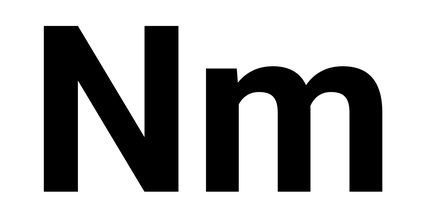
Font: Roboto_Bold